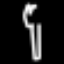
Label: fork